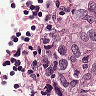
Metastatic tissue present: yes